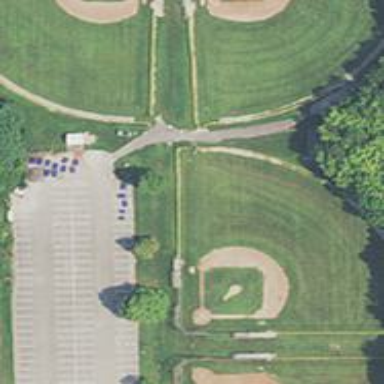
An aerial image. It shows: Baseball pitch for leisure land.